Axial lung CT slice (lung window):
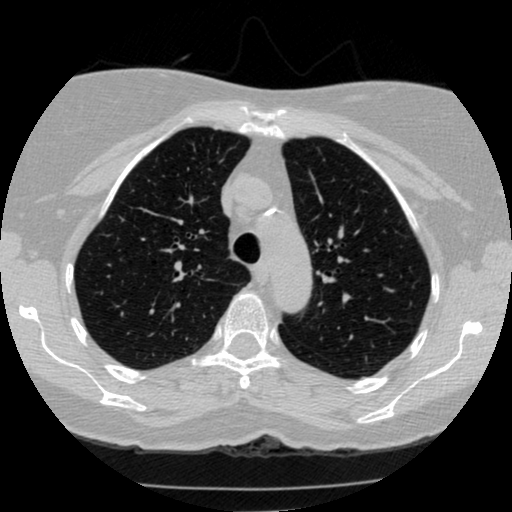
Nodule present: no